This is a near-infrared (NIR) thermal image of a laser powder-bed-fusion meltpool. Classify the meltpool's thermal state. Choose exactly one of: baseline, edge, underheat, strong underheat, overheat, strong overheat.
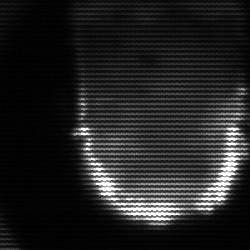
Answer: baseline